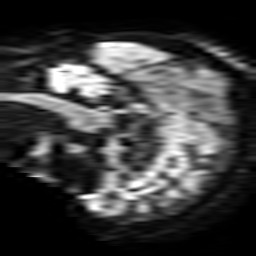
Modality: TRACE
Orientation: sagittal
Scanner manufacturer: philips
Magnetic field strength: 3 T
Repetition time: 4.116 s
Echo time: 0.06134 s